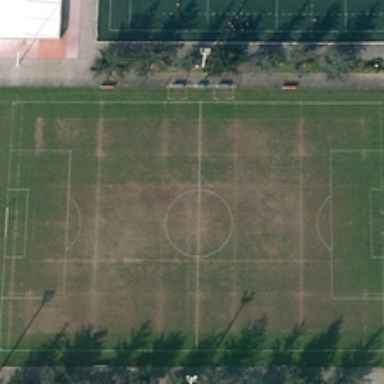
A football field is near some green trees .